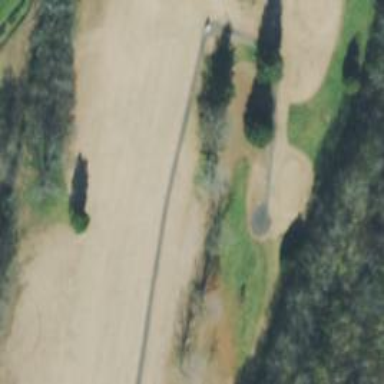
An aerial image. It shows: Path for both road and golf.